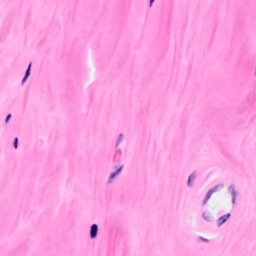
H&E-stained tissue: Breast